Question: I am implementing google map V2 in my app.I have added custom info window to marker.There are three images cancel,delete & edit.
onclick, cancel image window hide.
delete data delete & on edit dialog open for editing.
My problem is, how perform click operation on on these images?

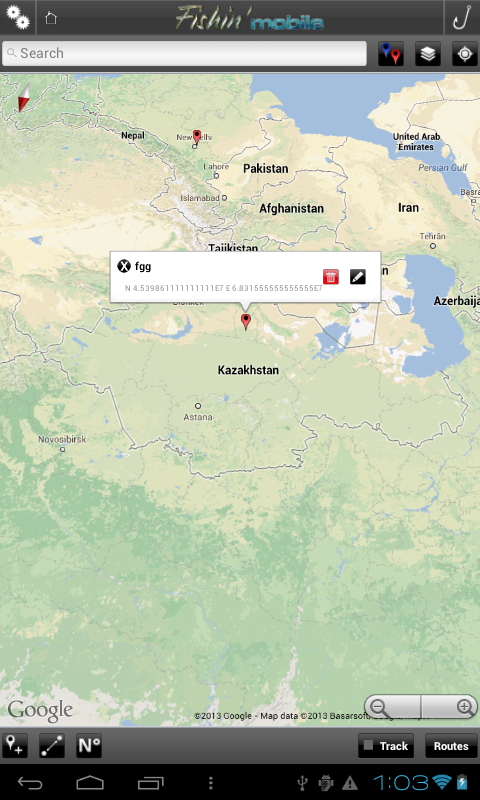
Answer: There is no direct way to do it, but there seems to be workaround for this (which I haven't tested myself yet). You may see a long description in this answer: <URL>.